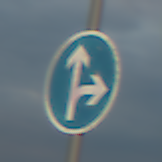
Verkehrszeichen: VorgeschriebeneFahrtrichtungGeradeausOderRechts
Umgebung: Outdoor, RoadRail
Tageszeit: SunriseSunset
Wetter: PartlyCloudy
Licht: Natural
Jahreszeit: NotSpecified
Kontrast: LowContrast